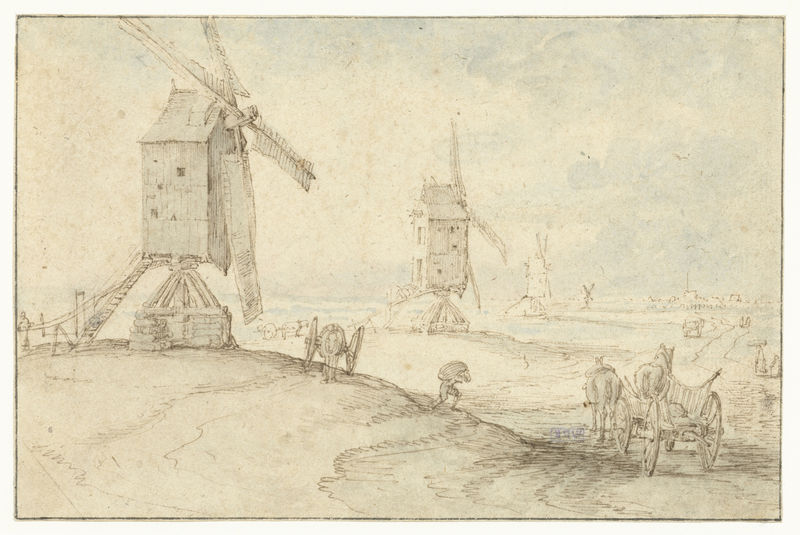
Titel: Vier molens langs een weg
Künstler: Jan (I) Brueghel
Standort: Amsterdam
Institution: Rijksmuseum
Schlagwörter: gravure, dessin, noir et blanc, vent, landscape, charrette, roues, moulin, holland, charrues, windmill, meunier, moulins à vent